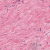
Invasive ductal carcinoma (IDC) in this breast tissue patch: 0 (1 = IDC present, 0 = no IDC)